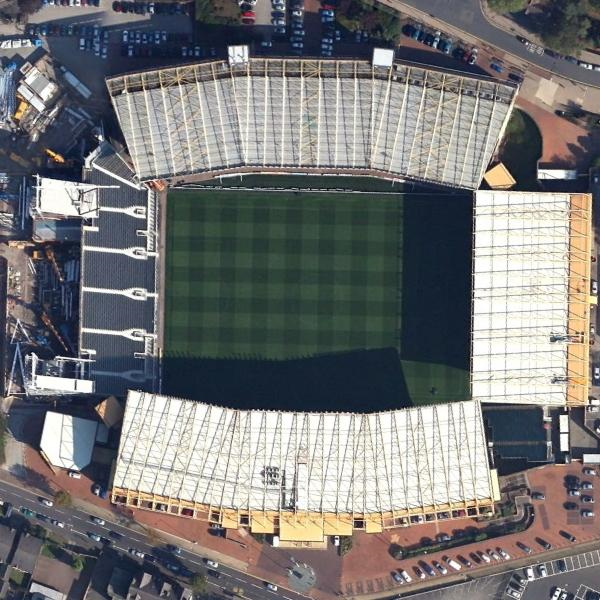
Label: Stadium